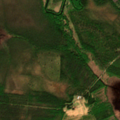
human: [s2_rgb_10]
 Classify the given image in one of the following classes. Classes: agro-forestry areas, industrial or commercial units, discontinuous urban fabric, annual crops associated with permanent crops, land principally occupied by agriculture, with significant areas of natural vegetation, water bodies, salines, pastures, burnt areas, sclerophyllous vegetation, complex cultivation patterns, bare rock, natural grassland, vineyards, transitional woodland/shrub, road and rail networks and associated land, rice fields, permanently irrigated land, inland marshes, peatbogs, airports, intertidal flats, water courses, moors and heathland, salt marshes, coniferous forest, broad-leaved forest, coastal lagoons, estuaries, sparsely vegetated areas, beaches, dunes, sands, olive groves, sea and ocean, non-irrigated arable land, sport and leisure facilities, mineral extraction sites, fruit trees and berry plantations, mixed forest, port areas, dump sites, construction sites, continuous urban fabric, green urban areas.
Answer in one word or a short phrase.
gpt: coniferous forest, mixed forest, transitional woodland/shrub, water bodies